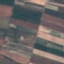
Label: AnnualCrop